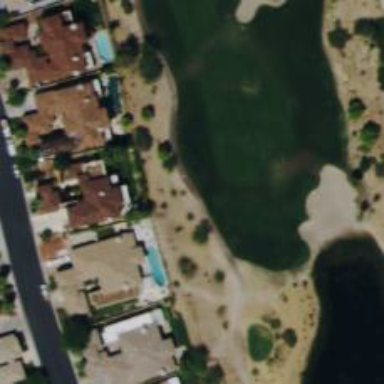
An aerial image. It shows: Pathway for golfing.